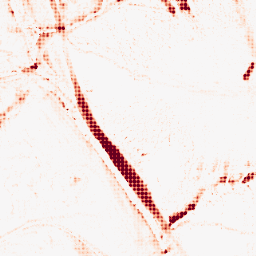
Category: morphological
Decomposition family: morphological_ellipse
Decomposition parameters: operation: opening
width: 10
height: 20
Upsampling method: sinc_blackman
Upsampling parameters: scale: 4
kernel_size: 4
Upsampling scale: 4